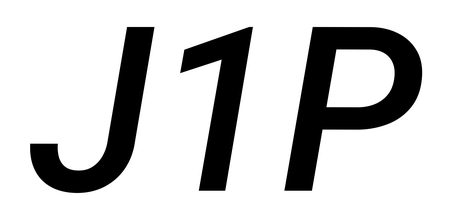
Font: Roboto-Italic_Medium_Italic